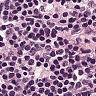
Metastatic tissue present: no